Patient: sex F, age 53
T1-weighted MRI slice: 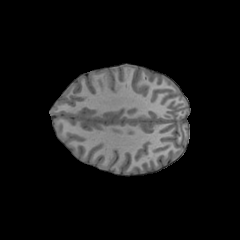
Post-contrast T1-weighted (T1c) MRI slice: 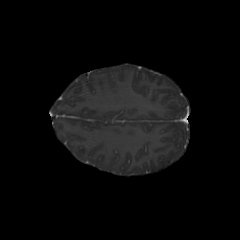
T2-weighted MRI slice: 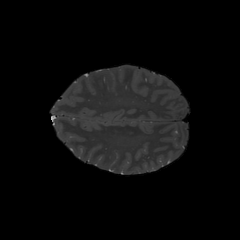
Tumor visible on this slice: no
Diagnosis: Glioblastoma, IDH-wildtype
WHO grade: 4